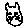
Label: cat